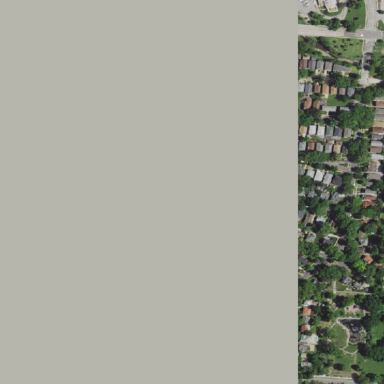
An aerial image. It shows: Neighborhood.